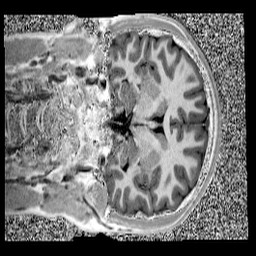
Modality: UNIT1
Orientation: coronal
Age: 13
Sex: male
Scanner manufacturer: siemens
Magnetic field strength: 3 T
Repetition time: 4 s
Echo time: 0.00299 s